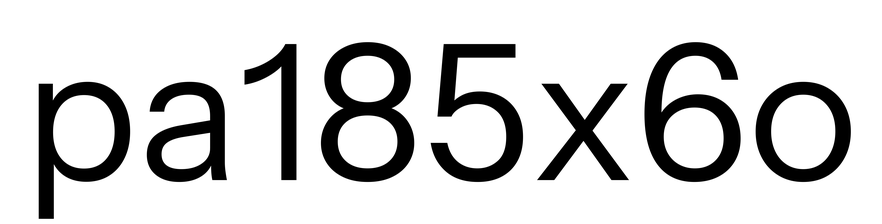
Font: InstrumentSans_Regular